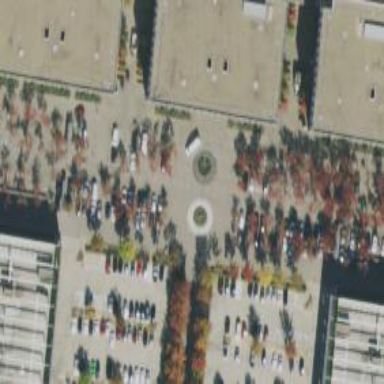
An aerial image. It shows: Mini roundabout on the road.